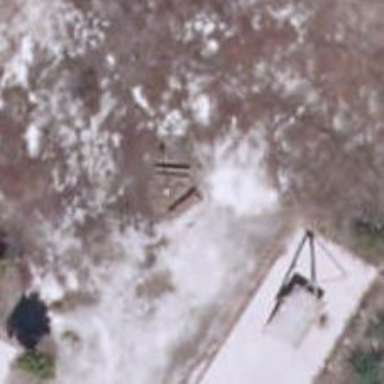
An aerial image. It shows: Bench for seating.